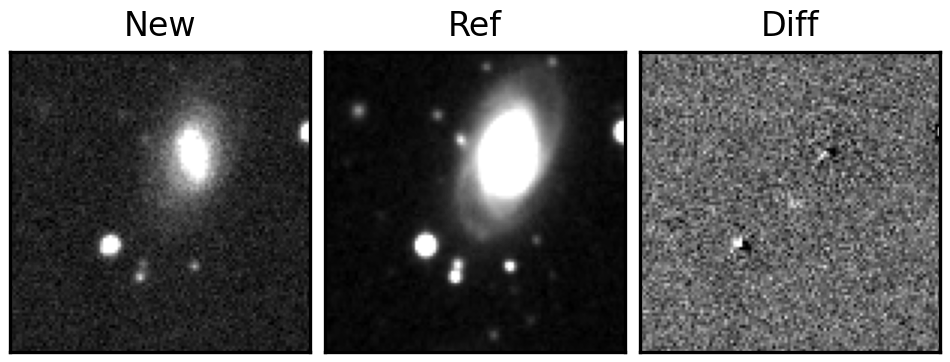
Label: real